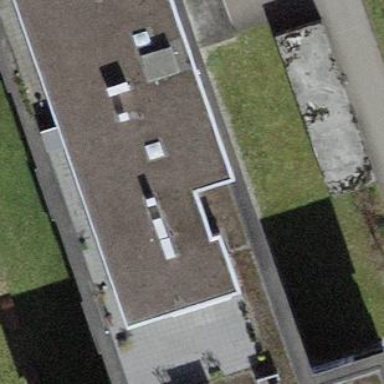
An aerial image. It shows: Tile-roofed apartment building.